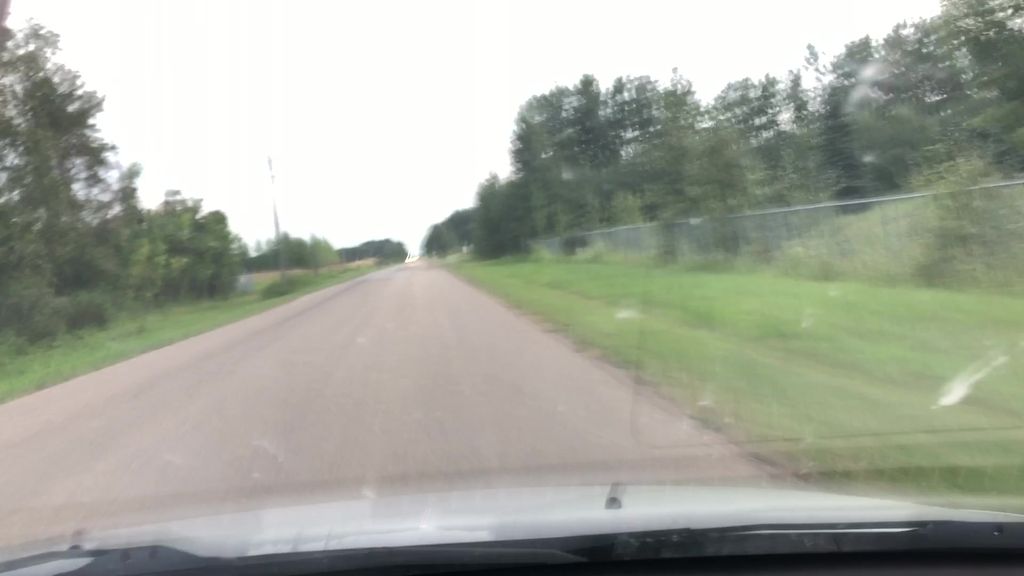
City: edmonton